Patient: sex F, age 77
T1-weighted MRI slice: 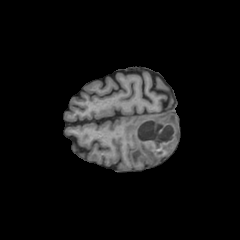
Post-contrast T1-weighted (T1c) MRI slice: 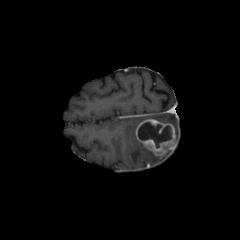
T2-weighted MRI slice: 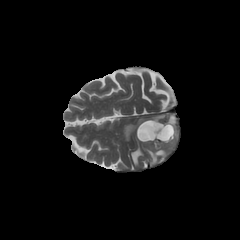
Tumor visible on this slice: yes
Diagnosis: Glioblastoma, IDH-wildtype
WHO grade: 4